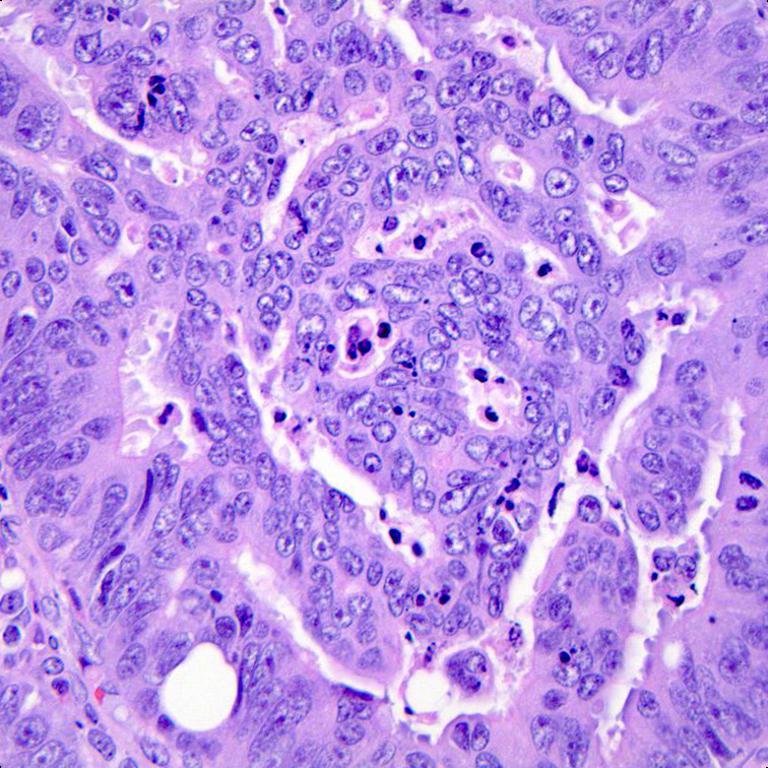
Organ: colon
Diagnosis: adenocarcinomas